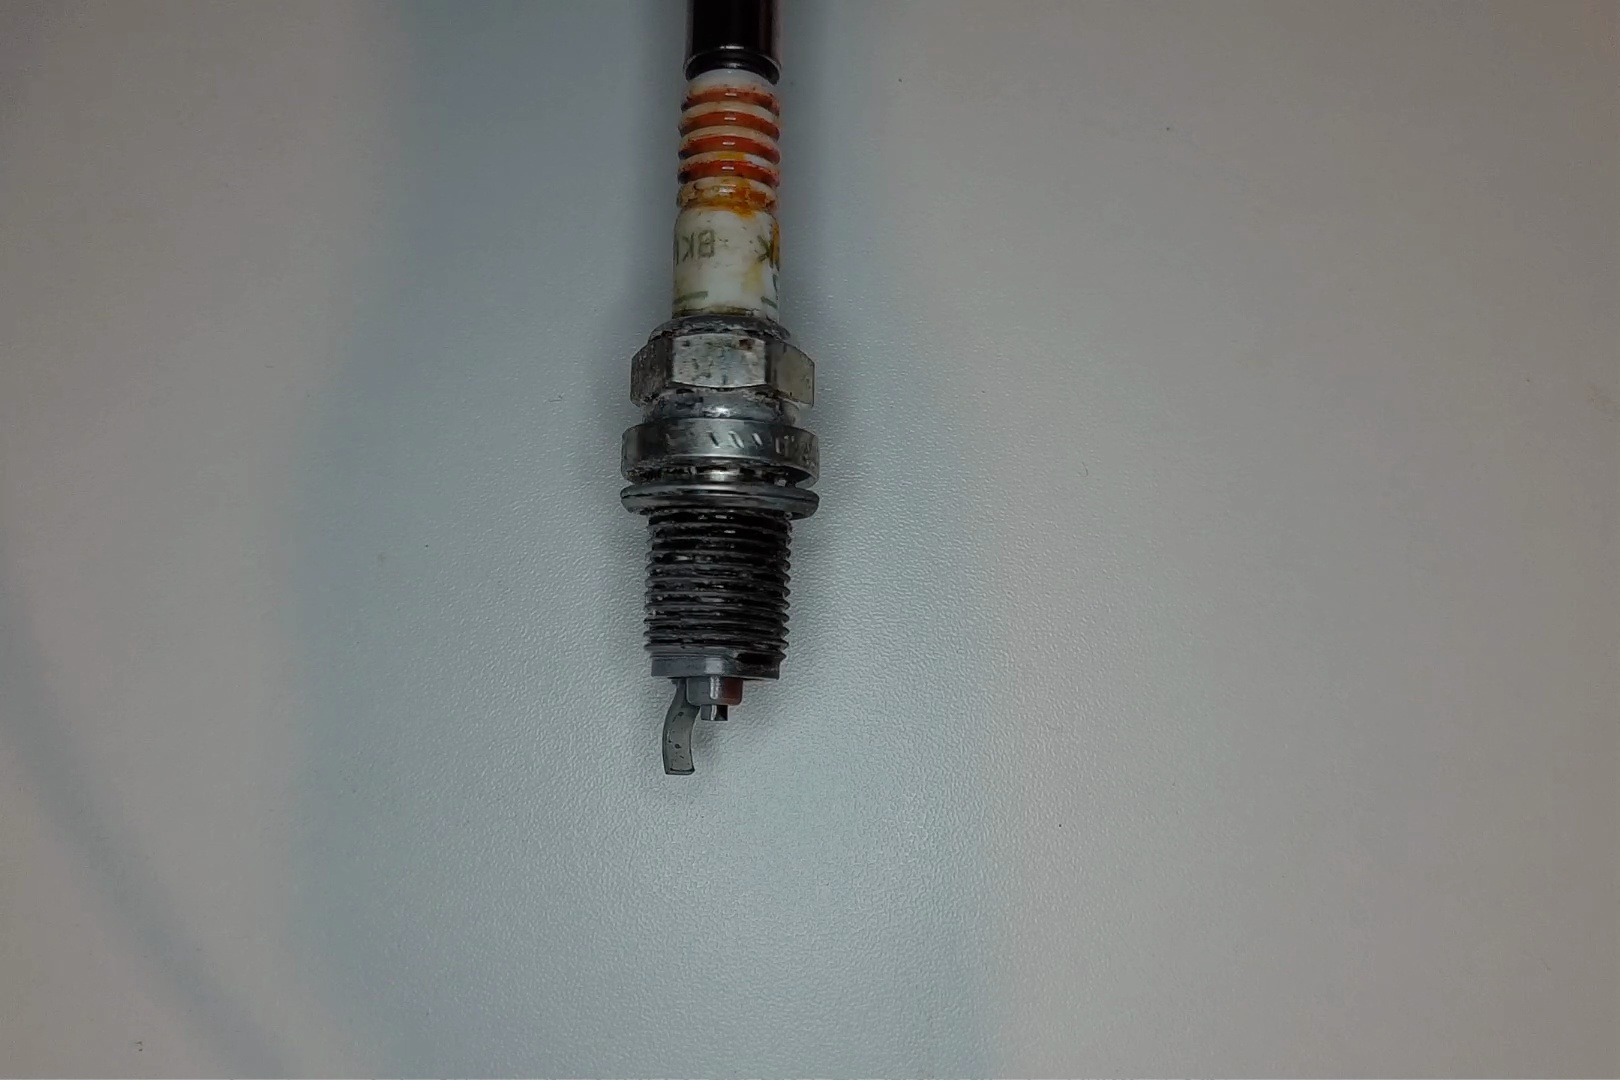
Label: anomaly